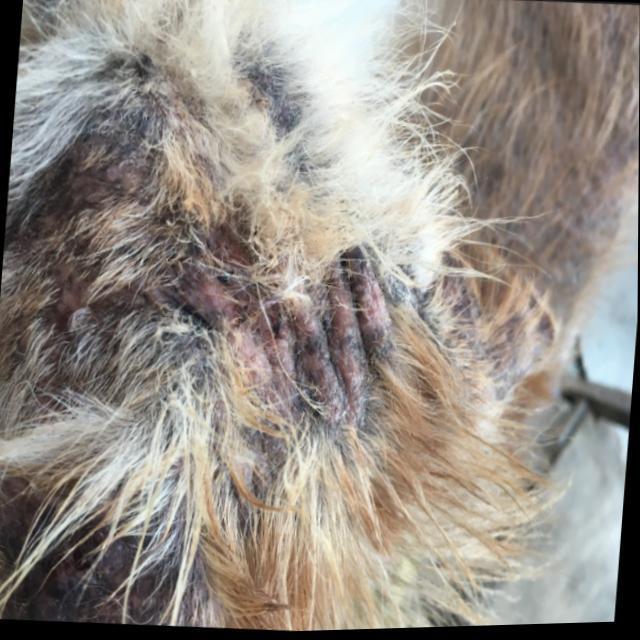
Canine demodicosis (Demodex mange) — caused by Demodex canis mites. Presents with alopecia, follicular papules, pustules, and comedones. Often localized on face and forelimbs.